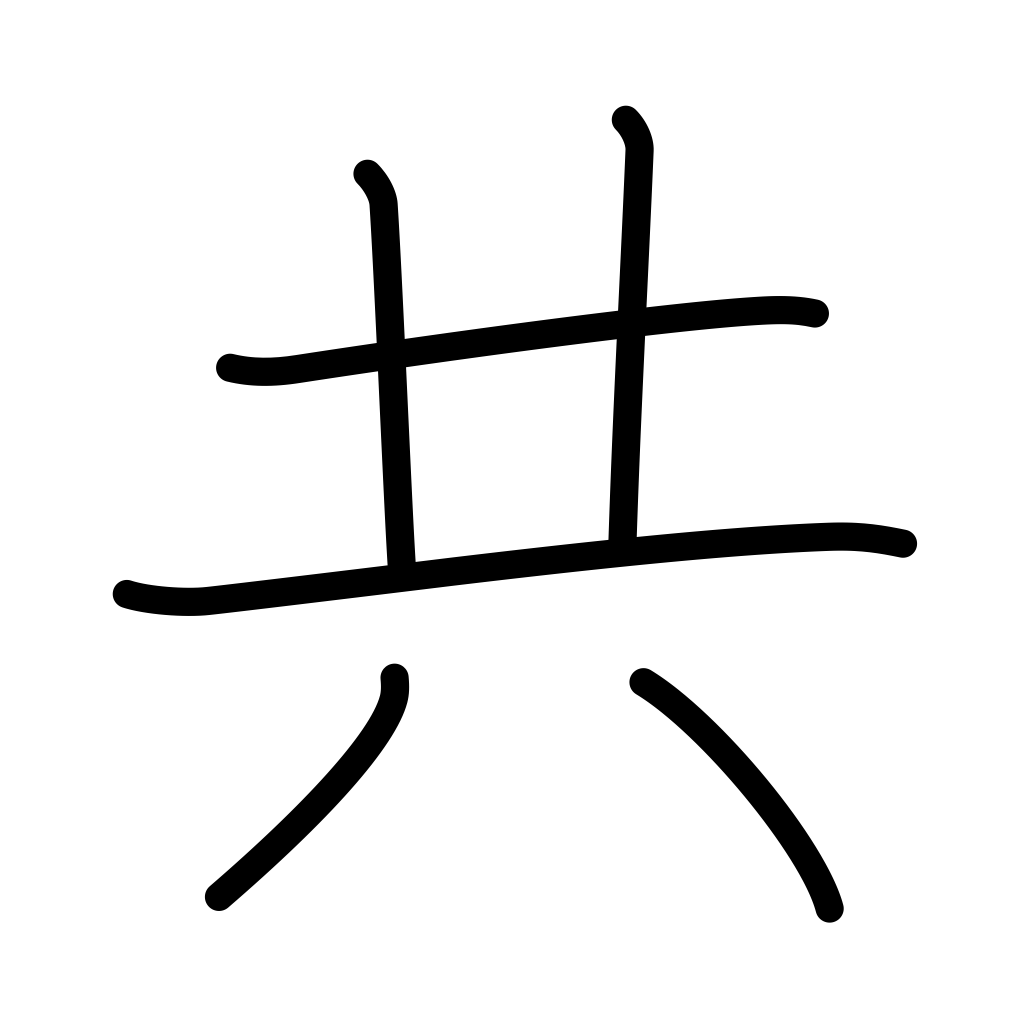
Meaning: together, both, neither, all, and, alike, with